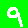
Digit: 9